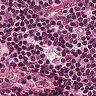
Metastatic tissue present: no